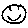
Label: smiley face